Question: This is my java script.its lace on a image and when i click the circle it enlarges.
But when i click it again it should be the normal size again.
See the image below..
<URL>
This is the code for the javascript circle.What i need is when i click the blue circle again it should be the normal size again... How do i code it?? I preffer is it is done using a variable...Pls help me guys.
'''
$('#c1').click(function () {
clearCircle()
ResetCircle()
$(this).removeClass("blink1");
//$(this).css('background-color', '#005aa8');
$(this).css('width', '190px');
$(this).css('height', '190px');
$(this).css('top', 243 - ((190 - 125) / 2));
$(this).css('left', 335 - ((190 - 125) / 2));
$(this).css('background-image', 'URL(assets/images/blue_back.png)');
});
'''
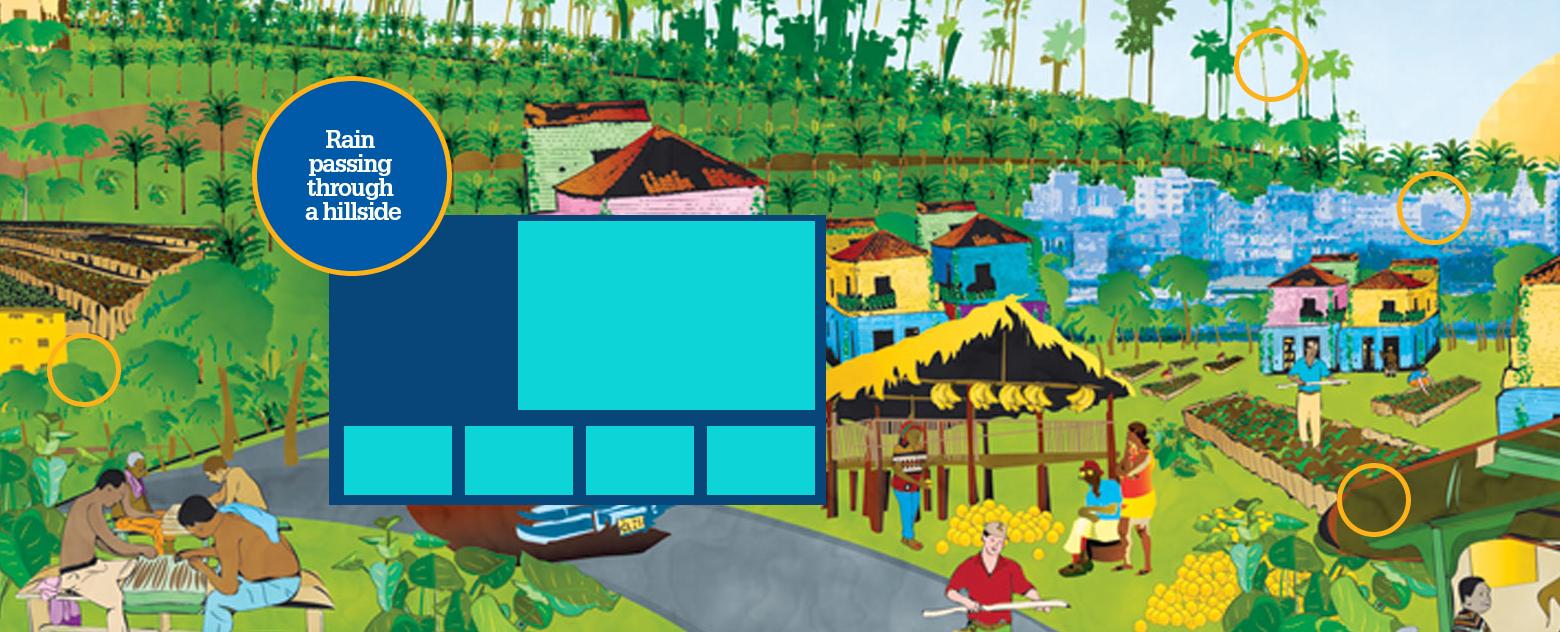
Answer: I could not edit your code but I have a sample that should work for you as well: <URL>
HTML:
'''
<div class="circle">
<p>
Rain passing through a hillside
</p>
</div>
'''
CSS:
'''
.circle{
border:3px solid yellow;
background-color:darkBlue;
width:100px;
height:100px;
border-radius:50px;
-webkit-border-radius:50px;
color:#ffffff;
text-align:center;
}
.circle p{
height:100%;
padding-top:10px;
}
.circle-enlarged{
transform: scale(1.5);
-webkit-transform: scale(1.5);
}
'''
JQUERY:
'''
$('.circle').on('click', function(e){
$(this).toggleClass('circle-enlarged');
});
'''